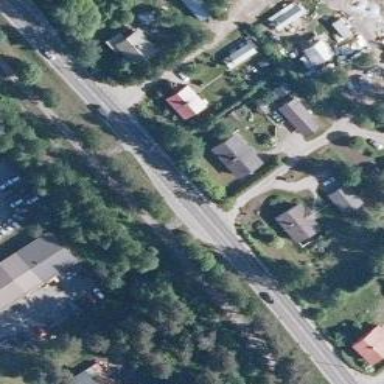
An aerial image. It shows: Cycleway.